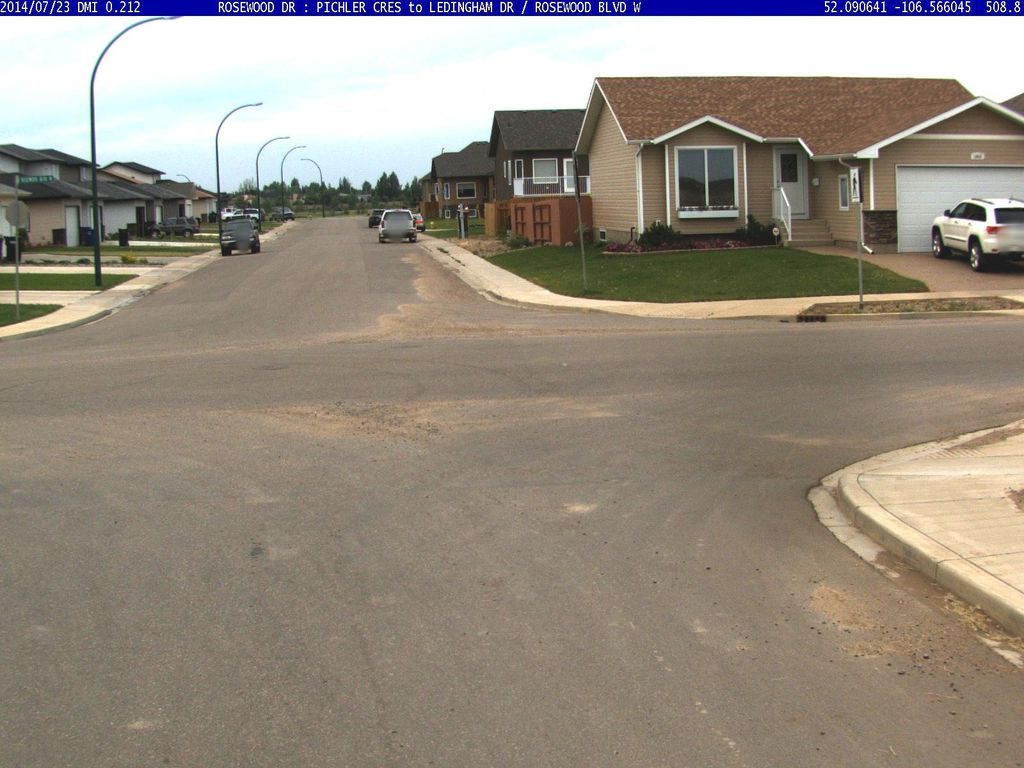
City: saskatoon